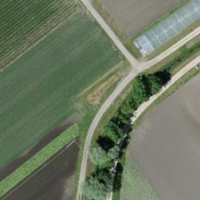
EUNIS habitat code: 52
Species observed at this site:
Elanus caeruleus